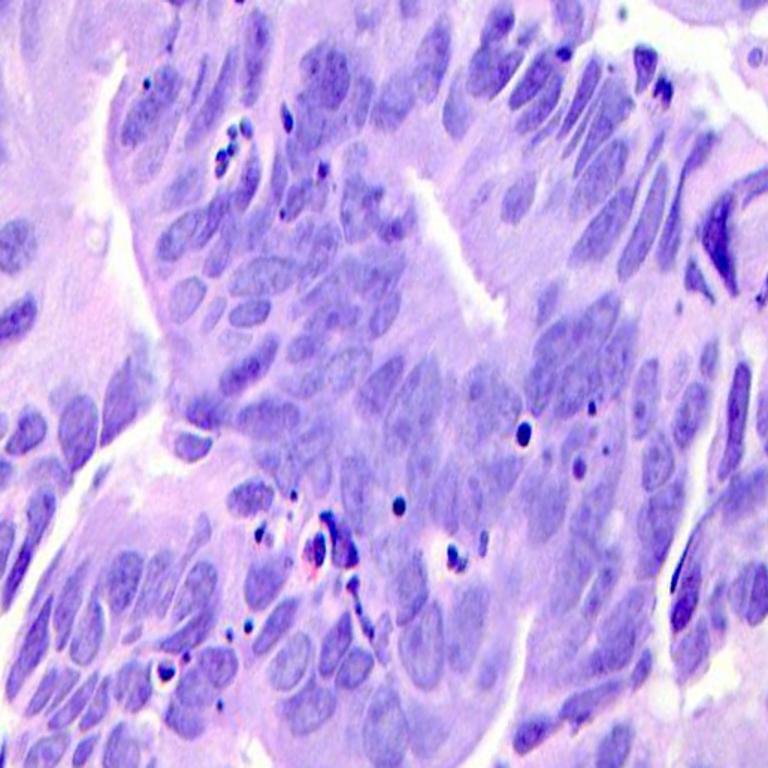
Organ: colon
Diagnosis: adenocarcinomas